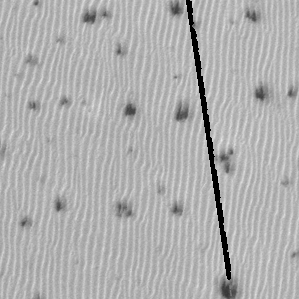
Label: frost